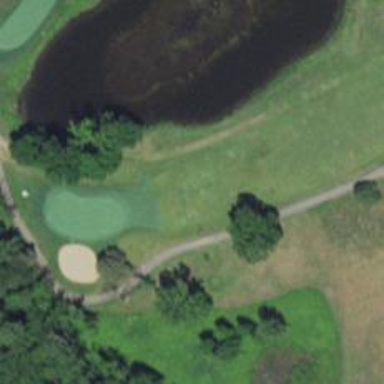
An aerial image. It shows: View of golf hole.